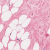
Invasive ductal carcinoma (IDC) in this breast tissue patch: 0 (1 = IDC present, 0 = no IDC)